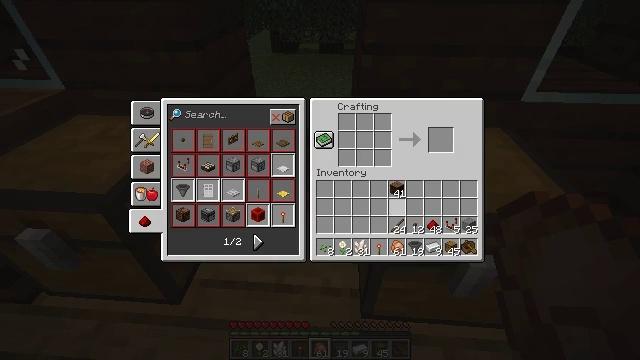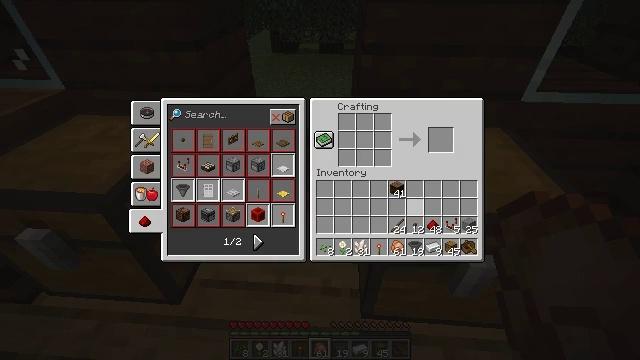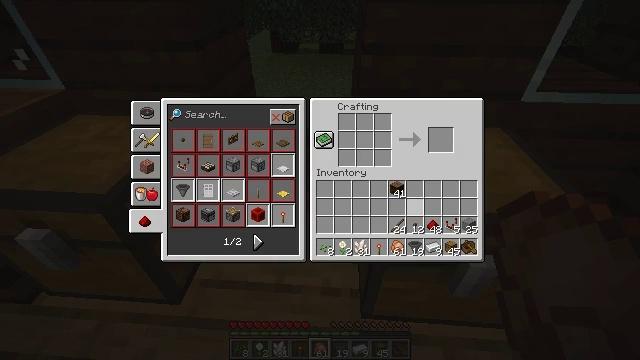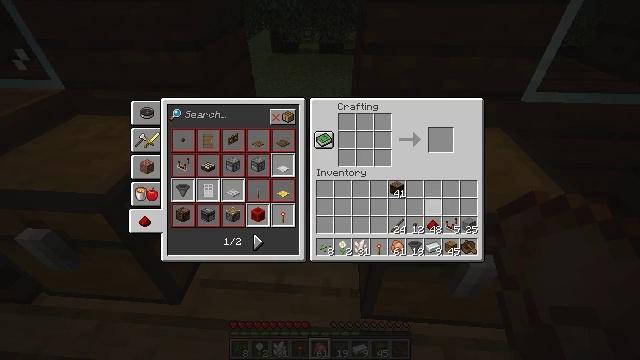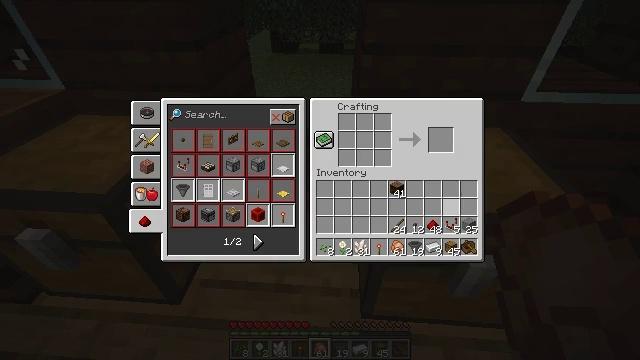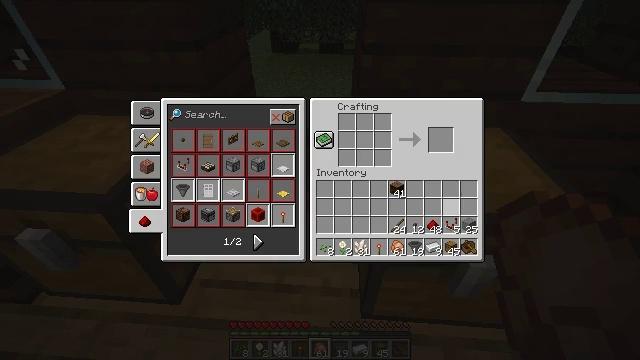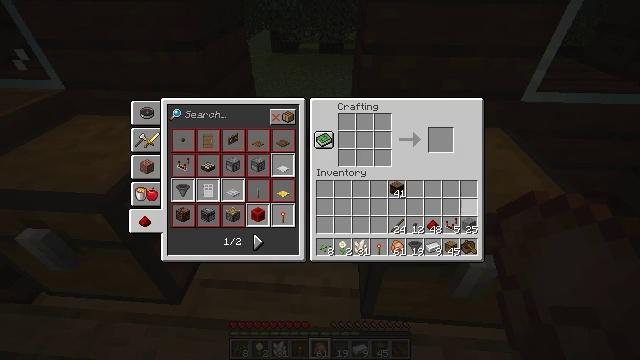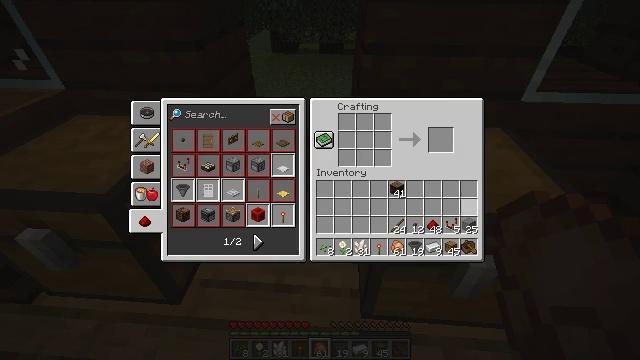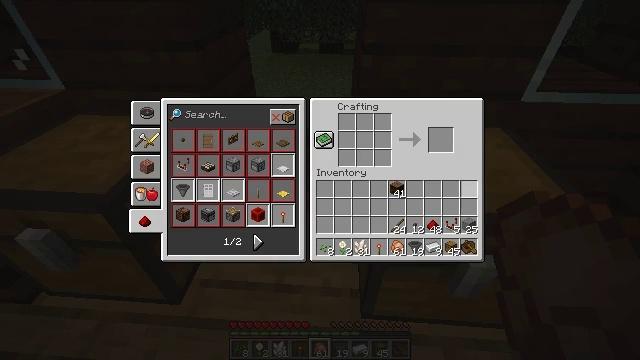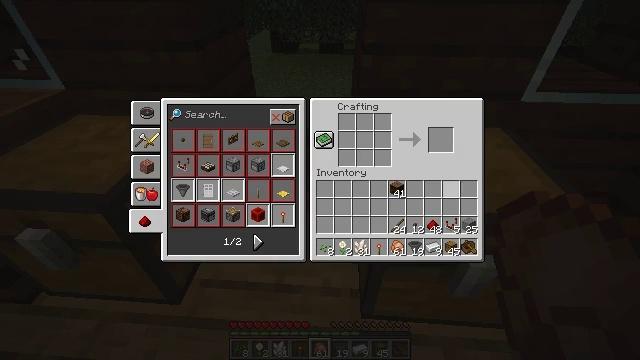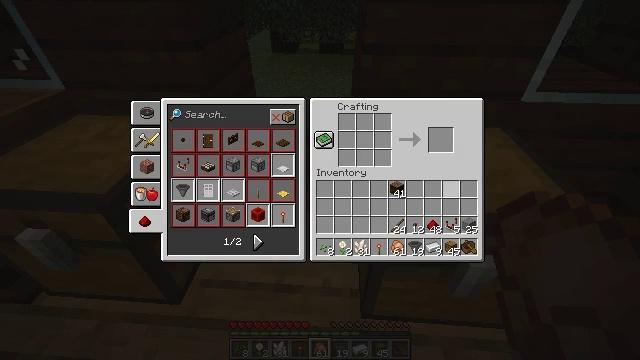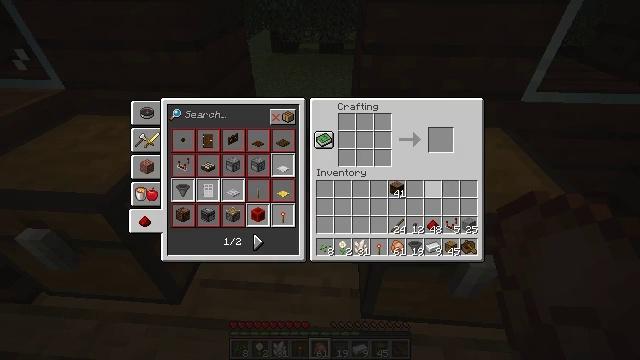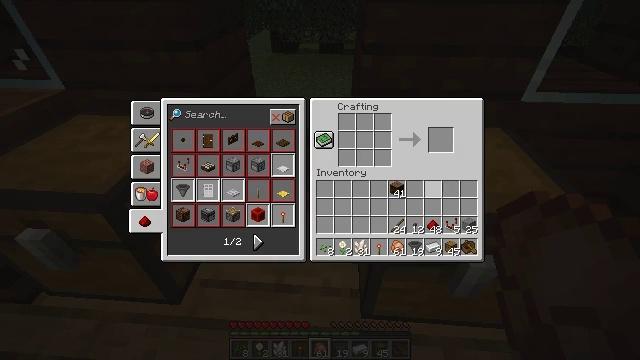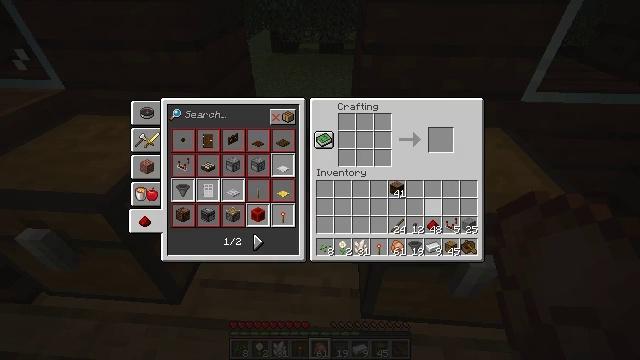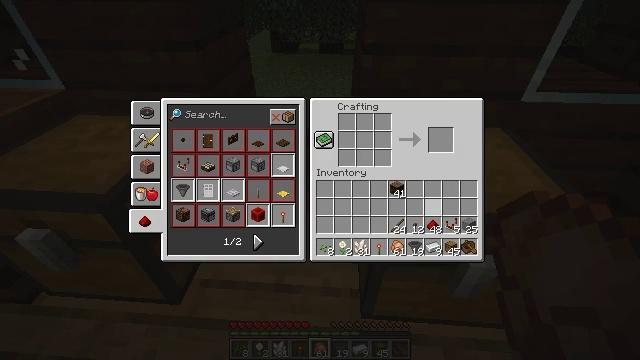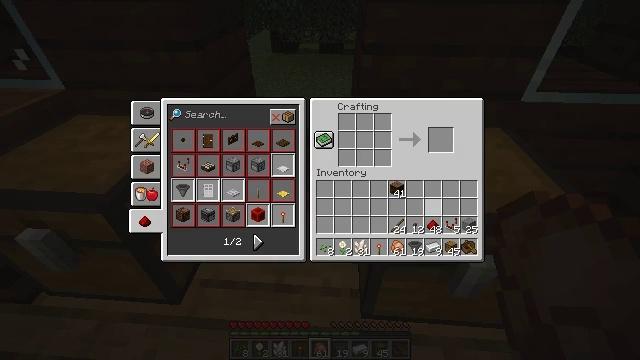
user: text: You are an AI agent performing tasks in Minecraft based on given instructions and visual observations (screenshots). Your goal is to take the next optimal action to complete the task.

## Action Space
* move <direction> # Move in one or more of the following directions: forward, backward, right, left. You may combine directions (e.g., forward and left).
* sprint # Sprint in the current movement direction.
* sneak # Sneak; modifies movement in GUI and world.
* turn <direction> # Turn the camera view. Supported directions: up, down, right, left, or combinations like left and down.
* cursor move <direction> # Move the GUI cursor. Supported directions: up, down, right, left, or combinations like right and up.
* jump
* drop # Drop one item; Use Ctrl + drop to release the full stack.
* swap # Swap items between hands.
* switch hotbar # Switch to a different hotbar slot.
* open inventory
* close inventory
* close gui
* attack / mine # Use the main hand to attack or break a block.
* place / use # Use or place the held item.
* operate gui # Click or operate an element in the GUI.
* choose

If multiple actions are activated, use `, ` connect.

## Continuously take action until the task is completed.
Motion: motion action
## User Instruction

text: Open the crafting table to craft a redstone torch.
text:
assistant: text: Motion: cursor move right
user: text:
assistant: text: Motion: cursor move right
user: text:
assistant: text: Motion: cursor move right
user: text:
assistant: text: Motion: cursor move right
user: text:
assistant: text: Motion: no_op
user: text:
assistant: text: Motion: no_op
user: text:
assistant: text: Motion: no_op
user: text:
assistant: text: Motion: cursor move up
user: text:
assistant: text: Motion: no_op
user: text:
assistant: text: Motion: cursor move left
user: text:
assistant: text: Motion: cursor move left
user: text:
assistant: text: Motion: no_op
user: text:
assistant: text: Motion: cursor move down
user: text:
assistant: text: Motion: cursor move right
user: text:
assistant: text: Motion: cursor move right
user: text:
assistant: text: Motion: no_op
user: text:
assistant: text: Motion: no_op
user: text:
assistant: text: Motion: cursor move left
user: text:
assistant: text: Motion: no_op
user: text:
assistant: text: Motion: no_op
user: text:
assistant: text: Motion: no_op
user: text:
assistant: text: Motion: no_op
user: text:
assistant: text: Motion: no_op
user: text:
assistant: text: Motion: no_op
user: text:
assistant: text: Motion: no_op
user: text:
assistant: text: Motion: no_op
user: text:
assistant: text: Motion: no_op
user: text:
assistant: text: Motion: no_op
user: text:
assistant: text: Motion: no_op
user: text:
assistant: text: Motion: no_op